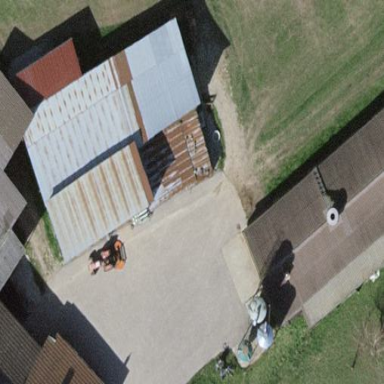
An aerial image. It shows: Shed.